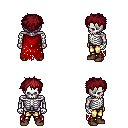
a pixel art fantasy rpg character, male body template, skeleton, red tattered cape, gold greaves, brunette bedhead hairstyle, brown shoes, four views (front, back, left, right), 2x2 character sprite sheet, small pixel art, hard edges, no anti-aliasing